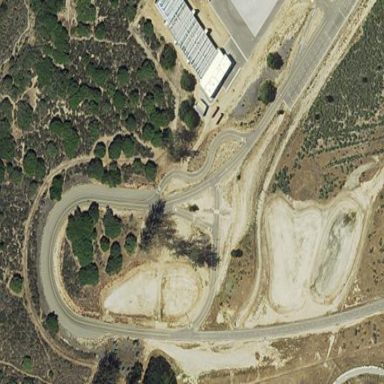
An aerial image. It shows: Raceway road.